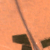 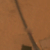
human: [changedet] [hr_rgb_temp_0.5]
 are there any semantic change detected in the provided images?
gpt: The green area on the left of the road was removed.